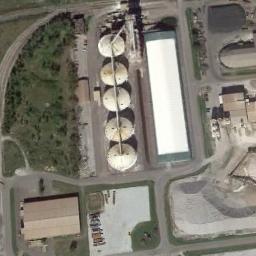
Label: storage_tank